Field crop: tomato
Growth stage: 1
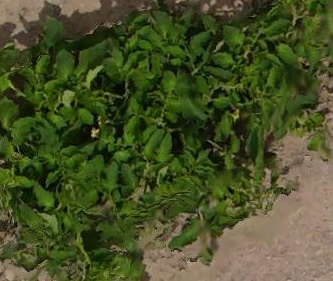
Species: tomato